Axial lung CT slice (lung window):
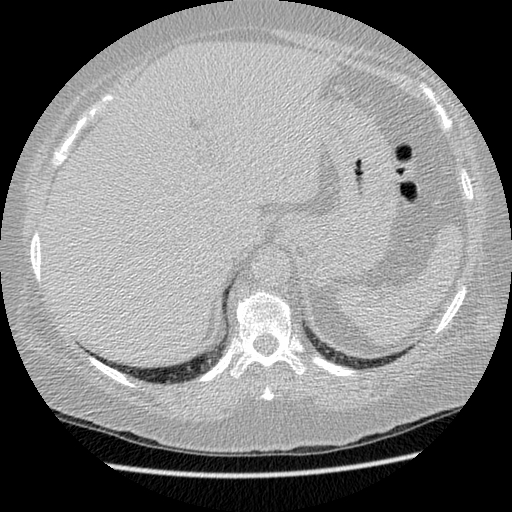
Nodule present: no